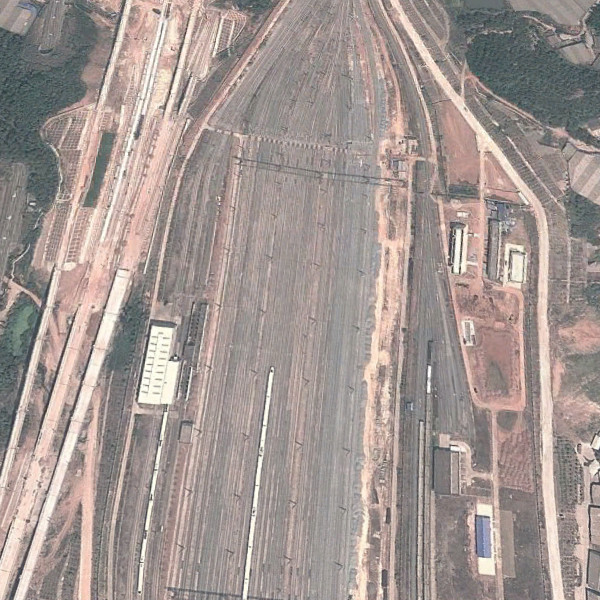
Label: RailwayStation